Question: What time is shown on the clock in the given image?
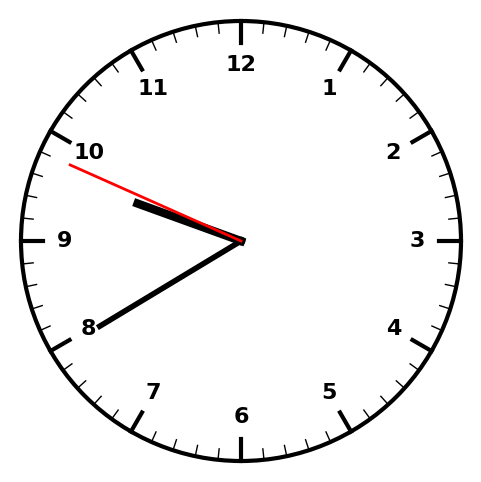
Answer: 09:39:49